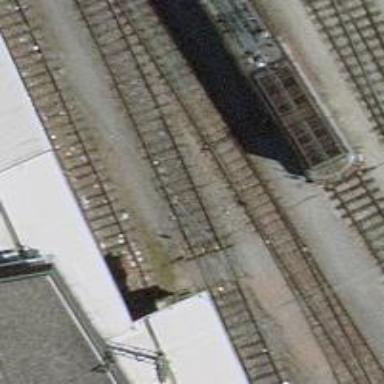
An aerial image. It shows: Railway switch with the turnout on the right side.